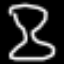
Label: hourglass